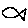
Label: fish